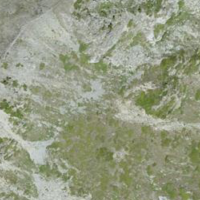
EUNIS habitat code: 48
Species observed at this site:
Aquila chrysaetos